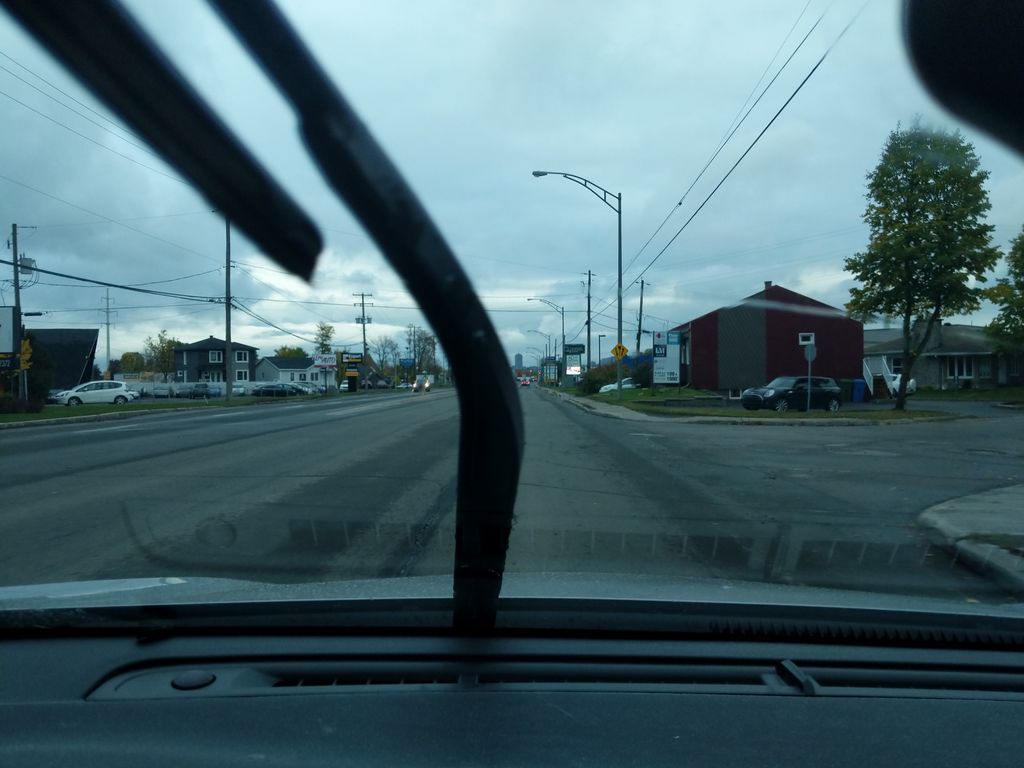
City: quebec_city